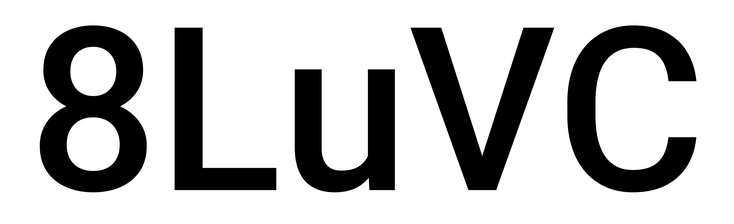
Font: Roboto_Medium